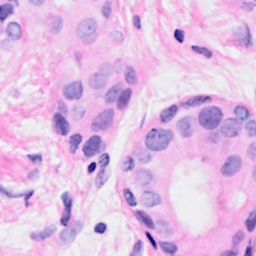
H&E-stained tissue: Breast